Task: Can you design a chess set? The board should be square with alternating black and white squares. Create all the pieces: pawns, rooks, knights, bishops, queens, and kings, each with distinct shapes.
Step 3455:
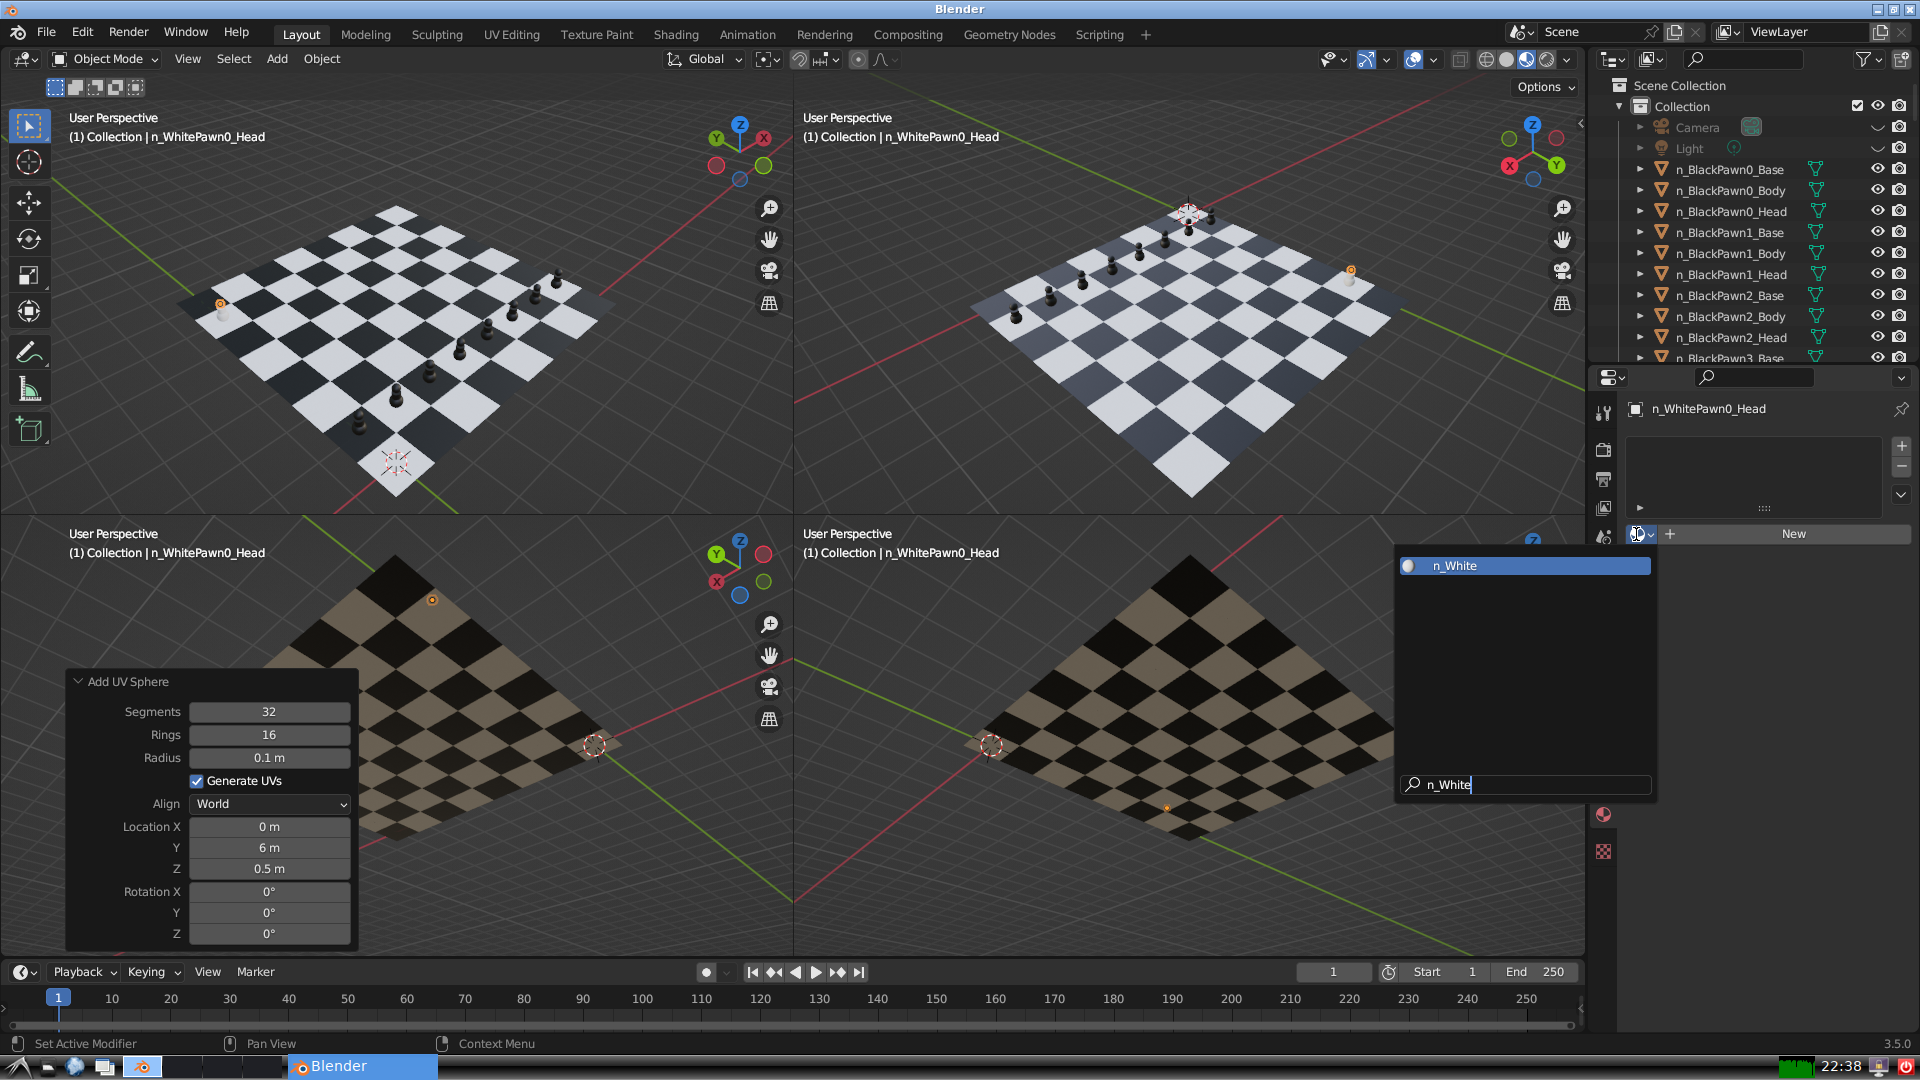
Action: {"key_press": ['Return']}